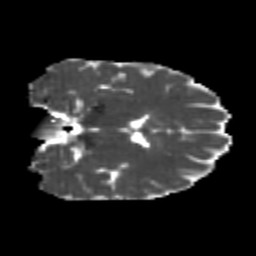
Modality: MD
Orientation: coronal
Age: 22
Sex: female
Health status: healthy
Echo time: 0.074 s